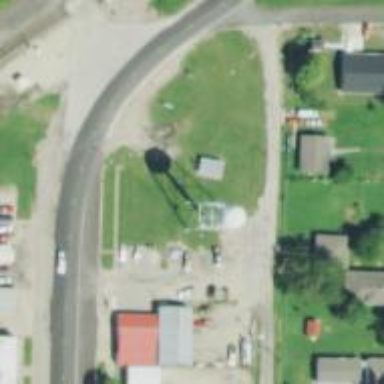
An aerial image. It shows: Water tower that is man-made.